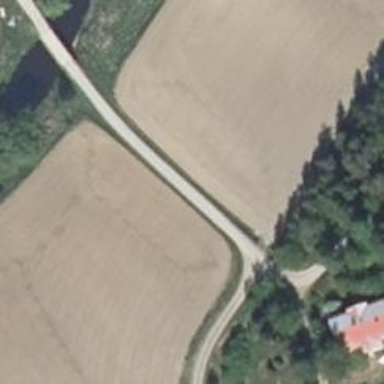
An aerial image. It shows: Unclassified road.